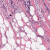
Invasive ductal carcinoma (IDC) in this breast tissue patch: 1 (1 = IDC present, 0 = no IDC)